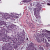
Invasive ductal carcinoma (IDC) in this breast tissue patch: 1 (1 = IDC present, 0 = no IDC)